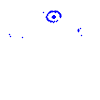
Particle: kaon